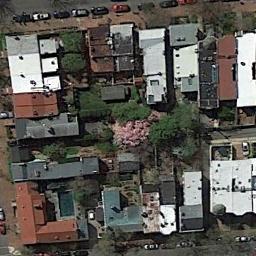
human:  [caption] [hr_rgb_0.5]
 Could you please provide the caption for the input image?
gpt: The dense residential is next to the road with some cars .

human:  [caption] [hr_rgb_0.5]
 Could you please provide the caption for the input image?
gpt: A dense residential area with lots of houses with different colors of roofs Is surrounded by some roads .

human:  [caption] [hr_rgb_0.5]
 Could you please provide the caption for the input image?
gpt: Most of the houses in the residential area are red .

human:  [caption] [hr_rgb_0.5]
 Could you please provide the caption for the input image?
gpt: In densely populated areas there are many roads and densely arranged houses and trees of varying sizes and shapes as well as large lawns .

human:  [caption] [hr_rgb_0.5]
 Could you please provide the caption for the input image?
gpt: There are some brown and white buildings on dense residential area .